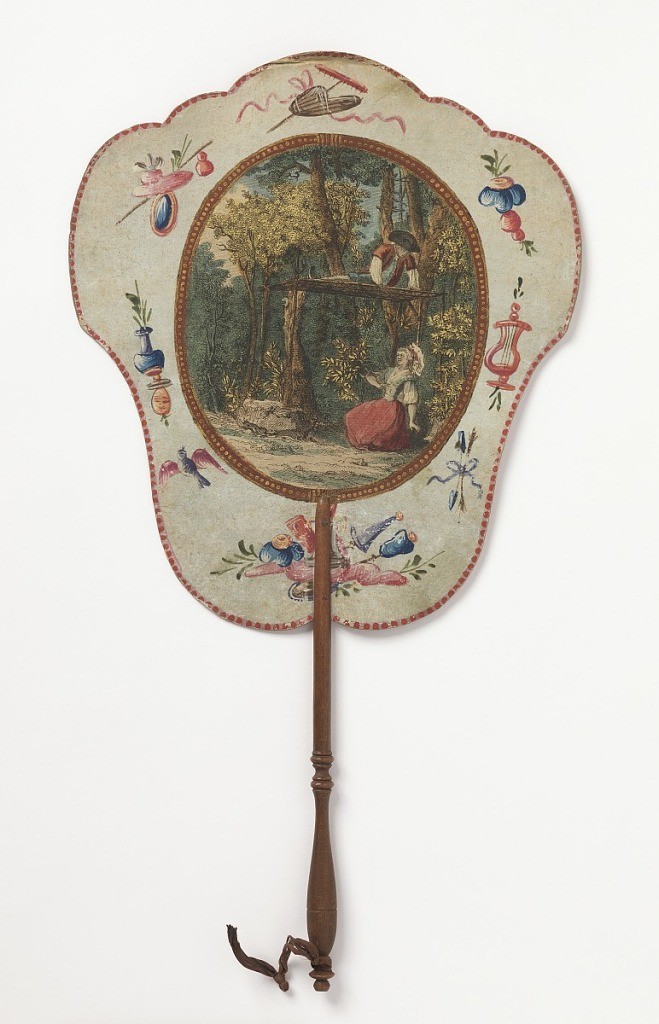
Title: Les Solitaires de Normandie
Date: ca. 1788
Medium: Engraved, hand-colored and painted paper leaf, turned wood handle
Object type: Handscreen
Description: Handscreen with paper leaf and turned wood handle. Obverse: hand-colored engraving of a couple building a treehouse in the forest, surrounded by a frame of hand painted motifs. Reverse: dialogue from the comic opera "Les Solitaires de Normandie."